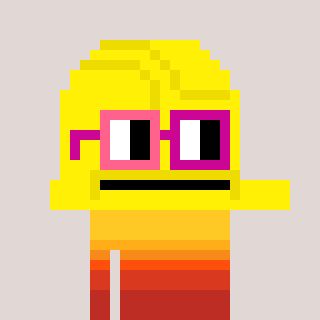
a pixel art character with square pink and red glasses, a construction helmet-shaped head and a magenta-colored body on a warm background